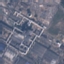
Land use / land cover: Industrial